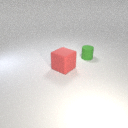
large red rubber cube in front of small green rubber cylinder